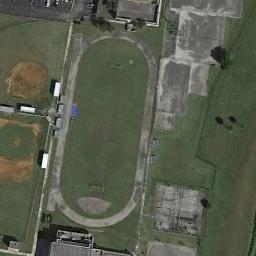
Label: ground_track_field